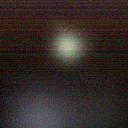
Screen state: off